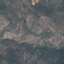
Label: HerbaceousVegetation